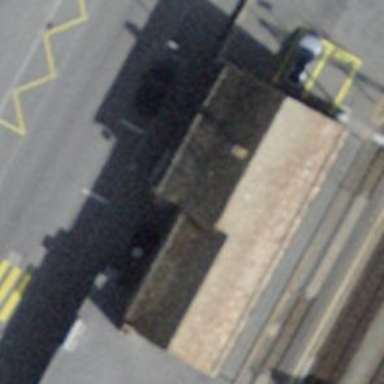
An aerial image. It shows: Railway station.